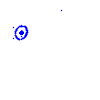
Particle: electron